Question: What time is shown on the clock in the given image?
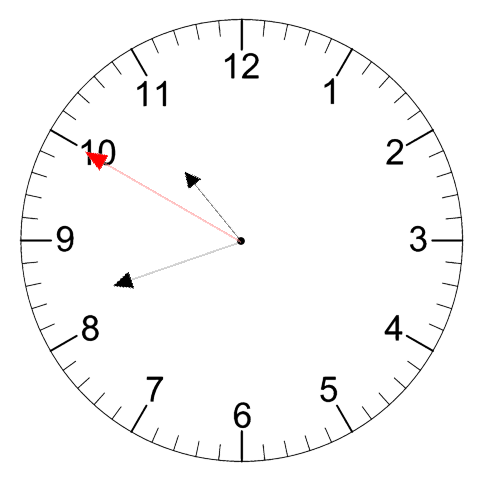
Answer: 10:41:50